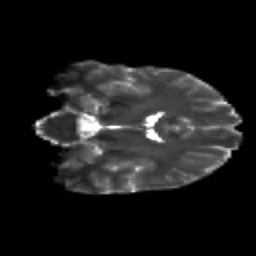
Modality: T2w
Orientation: coronal
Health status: healthy
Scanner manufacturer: siemens
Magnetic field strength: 3 T
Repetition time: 12 s
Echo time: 0.092 s